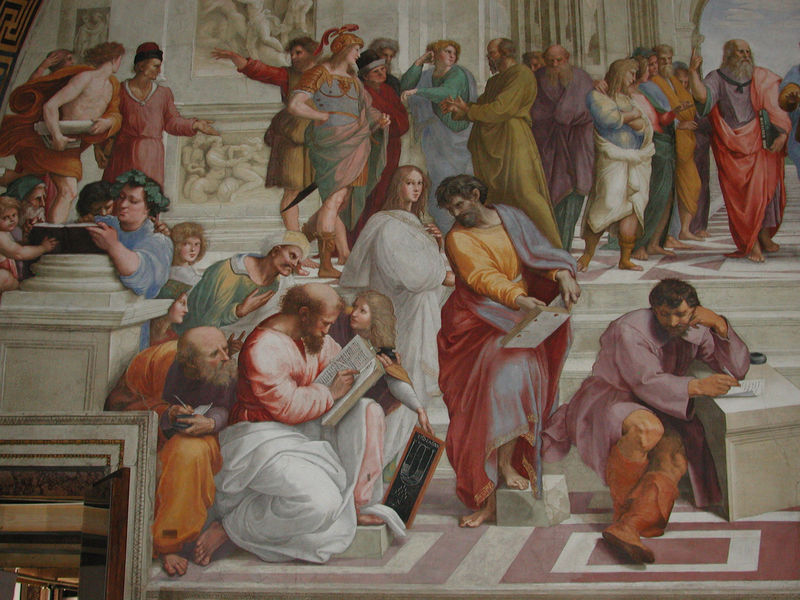
Titel: Die Schule von Athen
Künstler: Raffael
Standort: Rom, Stanza della Segnatura (EU - I - Latium)
Schlagwörter: himmel, frauen, menschen, ausschnitt, marmor, männer, tür, blick, rot, menge, stehen, gelehrte, relief, bilder, bücher, schule, knaben, treppe, lesen, stufen, zeigen, eingang, antike, buch, denken, beten, kranz, lorbeer, schreiben, griechenland, ausgang, tempel, fresko, schüler, lernen, rafael, araber, athen, lehre, barok, sokrates, philosophie, sitezn, schule von athen, stanzen, philosophen, marmaor, diktieren, platon, stanza, griechenlang, schreibn, aristhoteles, bubem